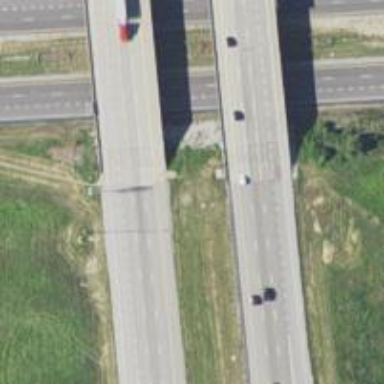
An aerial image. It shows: Motorway bridge.